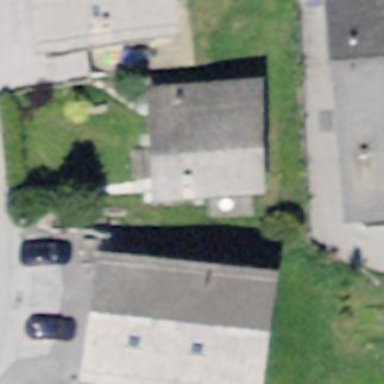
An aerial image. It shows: Building with tiled roof.